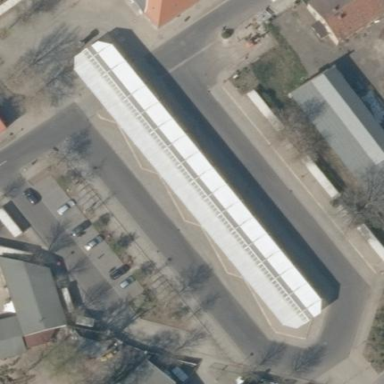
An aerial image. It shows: Bus station that also serves as public transport station.